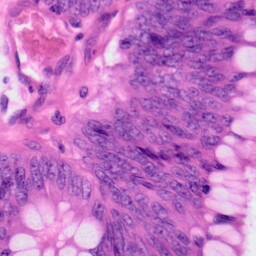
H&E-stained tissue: Colon